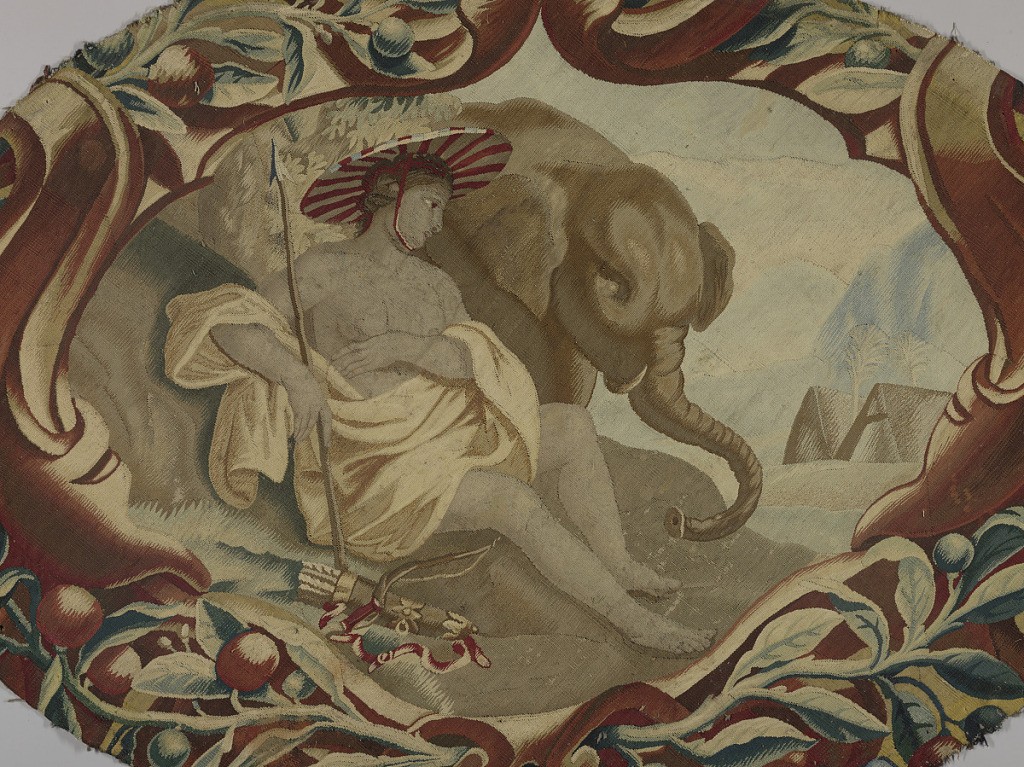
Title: Textile
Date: late 17th century
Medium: wool Technique: tapestry weave
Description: Oval fragment representing "Africa" shows a draped female figure with a striped hat and spear. Bow and quiver rests near her legs. Just beyond her is an elephant, and in the far background are tent-like structures and palm trees. In shades of red, blue, brown and off-white. Probably a detail from a table cover.